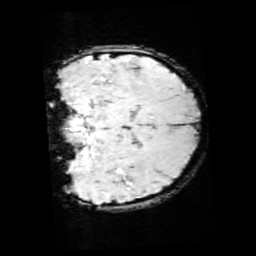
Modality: SWI
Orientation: coronal
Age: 11
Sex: male
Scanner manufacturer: siemens
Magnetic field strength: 3 T
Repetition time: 0.027 s
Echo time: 0.02 s